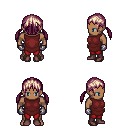
a pixel art fantasy rpg character, male body template, human, dark skin, maroon tunic, red pants, white blonde twin-tailed hairstyle, metal gloves, maroon shoes, four views (front, back, left, right), 2x2 character sprite sheet, small pixel art, hard edges, no anti-aliasing